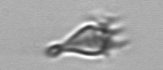
Label: Paratontonia_gracillima